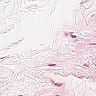
Metastatic tissue present: no